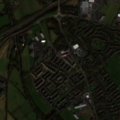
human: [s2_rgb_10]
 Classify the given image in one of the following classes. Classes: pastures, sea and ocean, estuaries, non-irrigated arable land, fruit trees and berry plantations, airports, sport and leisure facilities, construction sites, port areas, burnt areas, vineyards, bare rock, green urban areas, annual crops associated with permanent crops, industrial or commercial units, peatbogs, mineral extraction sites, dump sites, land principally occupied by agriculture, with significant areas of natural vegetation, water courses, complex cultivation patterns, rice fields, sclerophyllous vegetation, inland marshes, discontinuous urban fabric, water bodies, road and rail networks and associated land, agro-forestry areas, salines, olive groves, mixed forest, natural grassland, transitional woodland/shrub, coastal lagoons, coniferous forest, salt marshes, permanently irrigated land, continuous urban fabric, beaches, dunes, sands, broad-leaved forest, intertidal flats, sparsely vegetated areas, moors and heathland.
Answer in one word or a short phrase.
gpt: discontinuous urban fabric, industrial or commercial units, road and rail networks and associated land, pastures